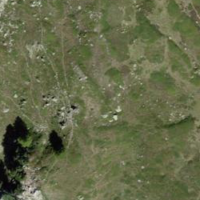
EUNIS habitat code: 25
Species observed at this site:
Oenanthe oenanthe